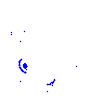
Particle: electron